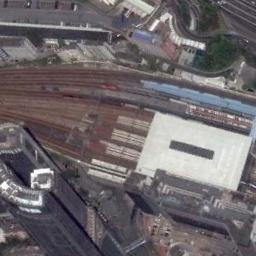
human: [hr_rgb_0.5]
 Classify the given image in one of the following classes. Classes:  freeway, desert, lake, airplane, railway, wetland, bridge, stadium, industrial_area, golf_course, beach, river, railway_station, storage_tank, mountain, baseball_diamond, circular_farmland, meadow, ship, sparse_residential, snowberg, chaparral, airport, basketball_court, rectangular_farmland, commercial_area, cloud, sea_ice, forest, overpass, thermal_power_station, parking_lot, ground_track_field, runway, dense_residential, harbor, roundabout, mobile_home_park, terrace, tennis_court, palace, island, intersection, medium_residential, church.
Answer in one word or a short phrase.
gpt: railway_station